【题型】填空题　【知识点】平面几何　【难度】easy
如图, 点 $E$ 在 $\triangle ABCD$ 的边 $CD$ 的延长线上, 连接 $BE$ 分别交 $AD$、$AC$ 于 $F$、$G$。图中相似的两个三角形共有\_\_\_\_\_\_对。

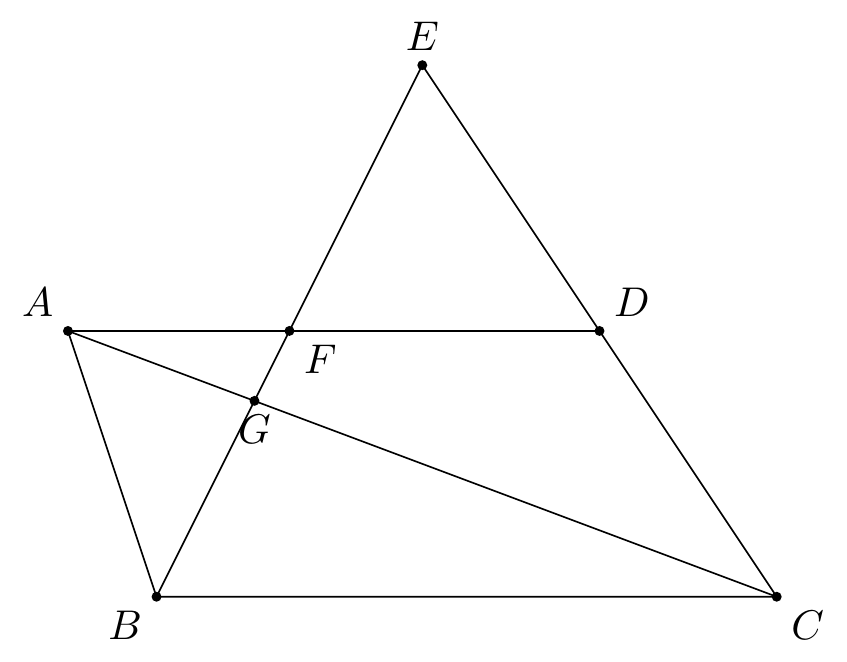
【解答】
解：
$\because ABCD$ 是平行四边形

$\therefore AD//BC$, $AB//DC$

$\therefore \triangle AFG\sim\triangle CBG$, $\triangle EFG\sim\triangle EBC$, $\triangle EFD\sim\triangle EBC$, $\triangle ABF\sim\triangle DEF$, $\triangle ABF\sim\triangle EBC$ 五对, 还有一对特殊的相似即 $\triangle ABC\sim\triangle CDA$,

$\therefore$ 共 6 对。

故答案为：6。